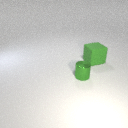
small green metal cylinder to the left of large green rubber cube